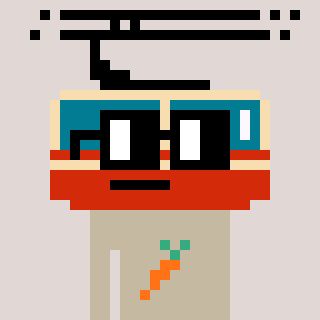
a pixel art character with square black glasses, a tram wagon-shaped head and a bege-colored body on a warm background